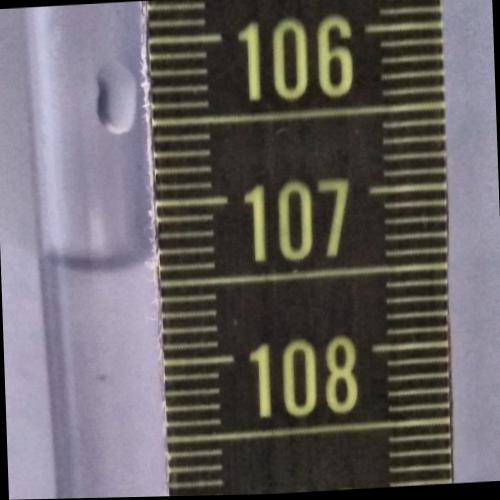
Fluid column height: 107.4 cm